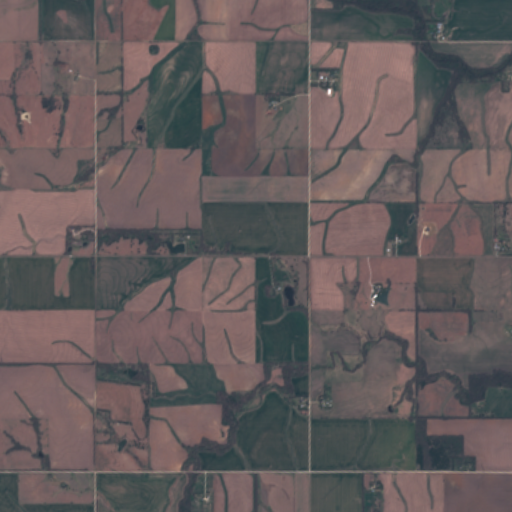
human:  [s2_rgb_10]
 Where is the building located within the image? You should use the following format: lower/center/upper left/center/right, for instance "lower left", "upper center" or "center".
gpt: The building is located in the lower right of the image.
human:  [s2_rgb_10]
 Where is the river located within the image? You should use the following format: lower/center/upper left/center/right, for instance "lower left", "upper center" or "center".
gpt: The river is located in the upper right of the image.
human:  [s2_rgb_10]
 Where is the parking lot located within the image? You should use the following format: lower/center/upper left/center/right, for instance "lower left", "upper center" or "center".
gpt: There is no parking lot in the image.